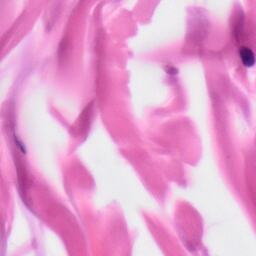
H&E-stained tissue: Skin